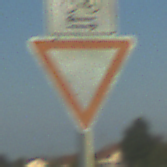
Verkehrszeichen: VorfahrtGewaehren
Zusatzzeichen oben: RichtungsangabeDurchPfeile9
Umgebung: Outdoor, Nature
Tageszeit: MorningAfternoon
Wetter: Clear
Licht: Natural
Jahreszeit: NotSpecified
Kontrast: HighContrast